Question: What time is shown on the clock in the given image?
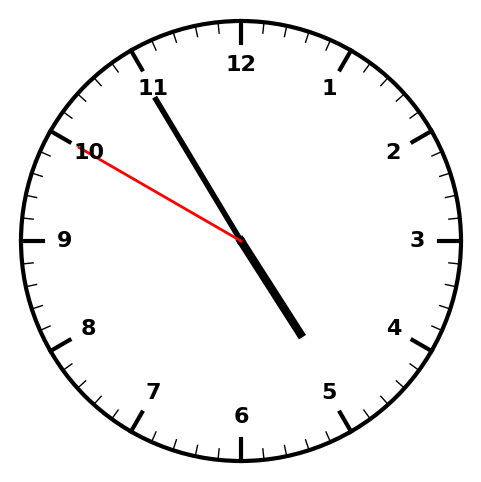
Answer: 04:54:50